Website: home-depot
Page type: cart
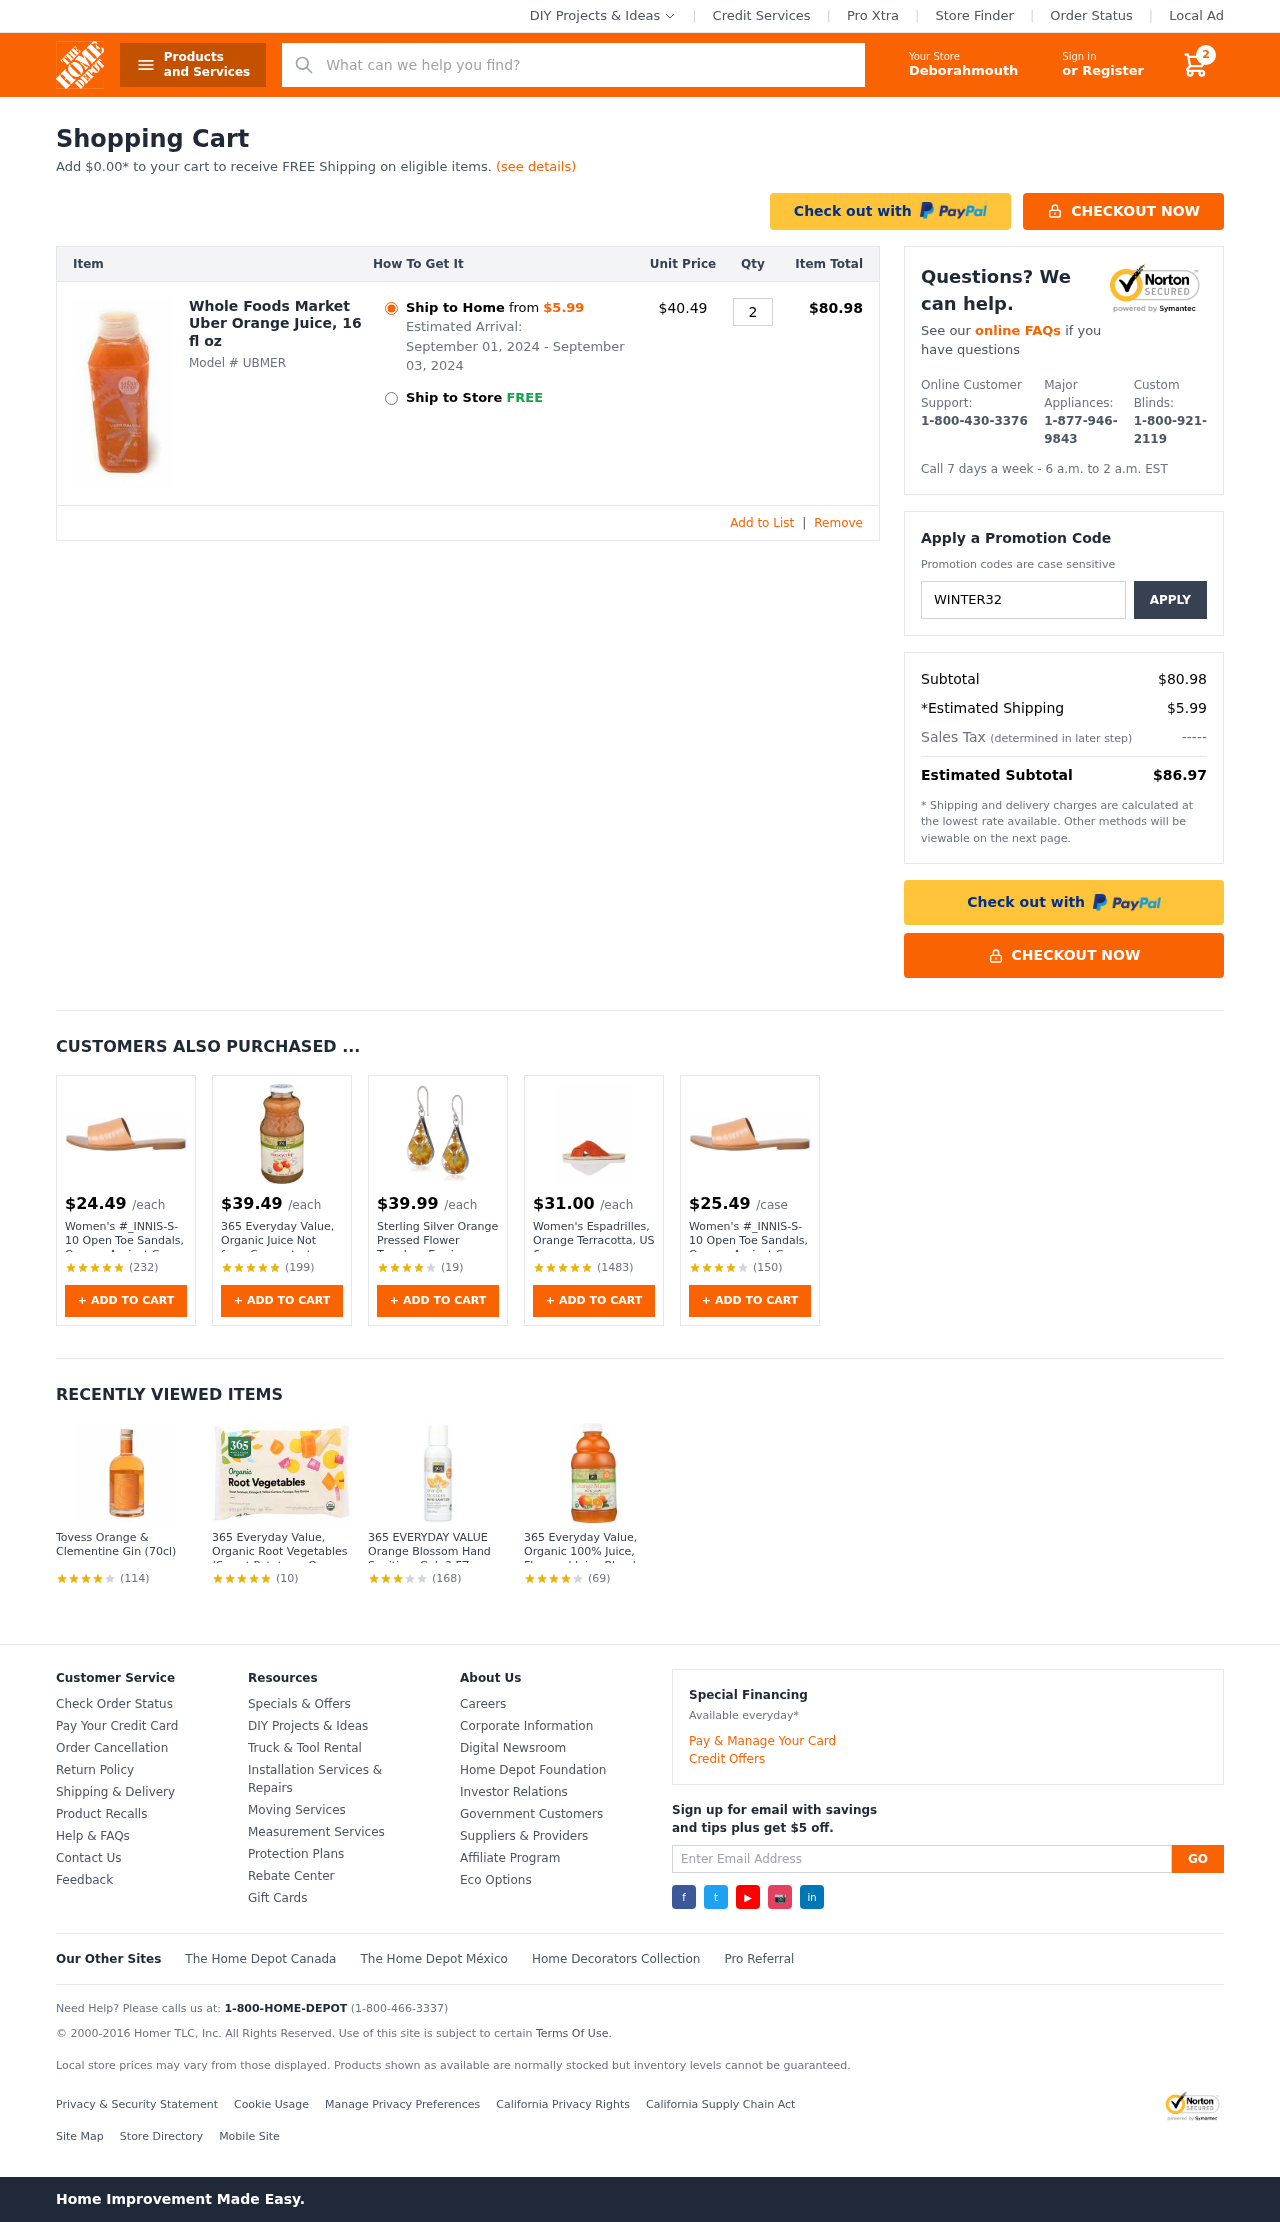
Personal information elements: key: PII_CITY
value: Deborahmouth
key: PII_PROMO_CODE
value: WINTER32
Product elements: key: PRODUCT1_NAME
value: Whole Foods Market Uber Orange Juice, 16 fl oz
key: PRODUCT1_PRICE
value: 40.49
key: PRODUCT1_QUANTITY
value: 2
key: PRODUCT2_PRICE
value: $24.49
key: PRODUCT2_NAME
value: Women's #_INNIS-S-10 Open Toe Sandals, Orange Apricot Croc, 9.5 us
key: PRODUCT2_NUM_RATINGS
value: (232)
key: PRODUCT3_PRICE
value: $39.49
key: PRODUCT3_NAME
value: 365 Everyday Value, Organic Juice Not from Concentrate - Pasteurized, Honeycrisp Apple, 32 fl oz
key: PRODUCT3_NUM_RATINGS
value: (199)
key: PRODUCT4_PRICE
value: $39.99
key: PRODUCT4_NAME
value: Sterling Silver Orange Pressed Flower Teardrop Earrings
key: PRODUCT4_NUM_RATINGS
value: (19)
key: PRODUCT5_PRICE
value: $31.00
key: PRODUCT5_NAME
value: Women's Espadrilles, Orange Terracotta, US 6
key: PRODUCT5_NUM_RATINGS
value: (1483)
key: PRODUCT6_PRICE
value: $25.49
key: PRODUCT6_NAME
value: Women's #_INNIS-S-10 Open Toe Sandals, Orange Apricot Croc, us-0 / asia size s
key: PRODUCT6_NUM_RATINGS
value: (150)
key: PRODUCT7_NAME
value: Tovess Orange & Clementine Gin (70cl)
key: PRODUCT7_NUM_RATINGS
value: (114)
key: PRODUCT8_NAME
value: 365 Everyday Value, Organic Root Vegetables (Sweet Potatoes, Orange Carrots, Yellow Carrots, Parsnip
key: PRODUCT8_NUM_RATINGS
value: (10)
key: PRODUCT9_NAME
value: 365 EVERYDAY VALUE Orange Blossom Hand Sanitizer Gel, 2 FZ
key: PRODUCT9_NUM_RATINGS
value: (168)
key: PRODUCT10_NAME
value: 365 Everyday Value, Organic 100% Juice, Flavored Juice Blend from Concentrate, Orange Mango, 32 fl o
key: PRODUCT10_NUM_RATINGS
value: (69)
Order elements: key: ORDER_NUM_ITEMS
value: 2
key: AMOUNT_TO_FREE_SHIPPING
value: $0.00
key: ORDER_SHIPPING_DATE
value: September 01, 2024
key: ORDER_DELIVERY_DATE
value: September 03, 2024
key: ORDER_ITEM_TOTAL
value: $80.98
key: ORDER_SUBTOTAL
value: $80.98
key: ORDER_SHIPPING_COST
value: $5.99
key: ORDER_TOTAL
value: $86.97
Search elements: key: HEADER_SEARCH
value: What can we help you find?